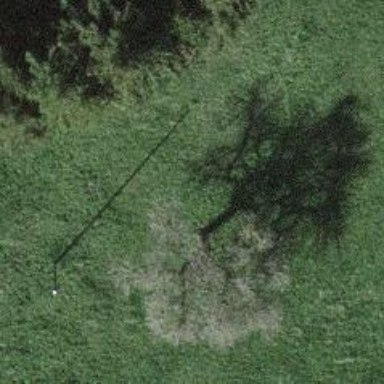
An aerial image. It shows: Single tag "natural: tree."